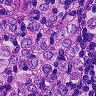
Metastatic tissue present: yes